Question: How to draw such a graph with gnuplot.

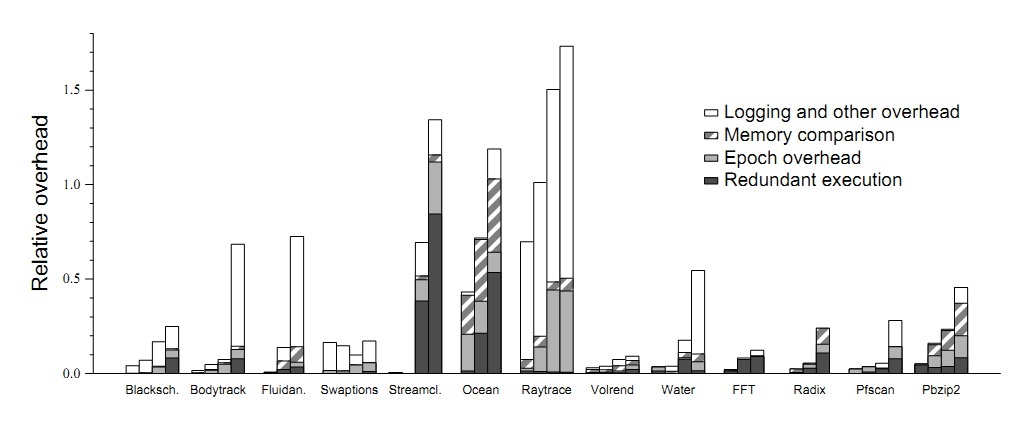
Answer: The <URL>